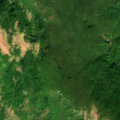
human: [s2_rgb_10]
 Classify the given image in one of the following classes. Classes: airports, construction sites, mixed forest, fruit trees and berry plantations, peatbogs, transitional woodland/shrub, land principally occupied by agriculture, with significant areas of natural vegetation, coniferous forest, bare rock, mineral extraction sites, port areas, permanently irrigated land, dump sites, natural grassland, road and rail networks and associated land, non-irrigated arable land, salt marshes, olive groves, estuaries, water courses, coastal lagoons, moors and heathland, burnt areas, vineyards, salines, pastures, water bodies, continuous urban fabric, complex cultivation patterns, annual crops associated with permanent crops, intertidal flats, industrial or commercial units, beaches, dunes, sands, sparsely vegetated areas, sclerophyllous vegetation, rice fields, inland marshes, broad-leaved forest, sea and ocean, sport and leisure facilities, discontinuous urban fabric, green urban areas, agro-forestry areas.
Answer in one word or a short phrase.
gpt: broad-leaved forest, transitional woodland/shrub